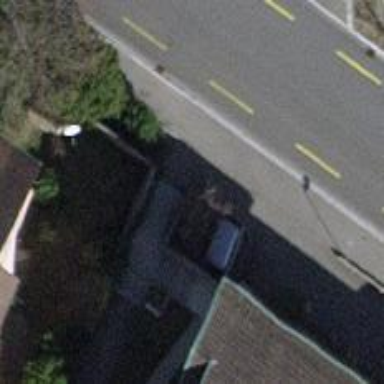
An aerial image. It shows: Set of steps on the road.